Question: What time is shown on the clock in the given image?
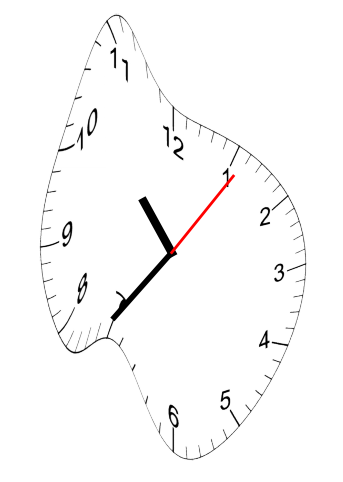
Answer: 10:36:06